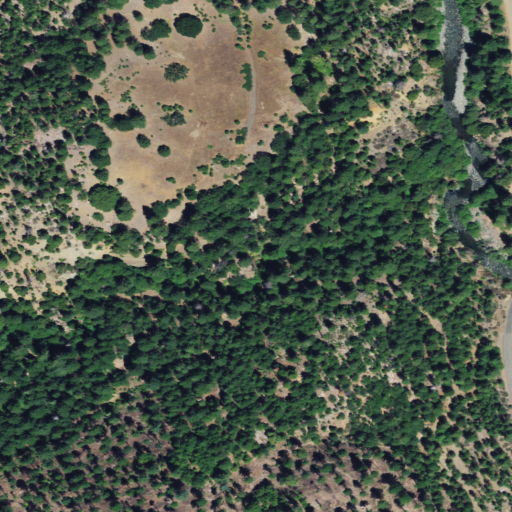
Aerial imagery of valley in California named Black Gulch containing evergreen forest, shrub, mixed forest, grassland, open development, and low intensity development